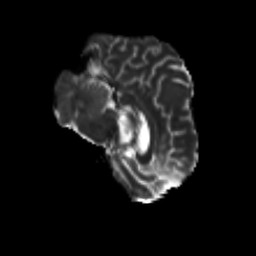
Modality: T2w
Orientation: sagittal
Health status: ill
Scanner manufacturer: siemens
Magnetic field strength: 3 T
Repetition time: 13.7 s
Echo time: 0.098 s